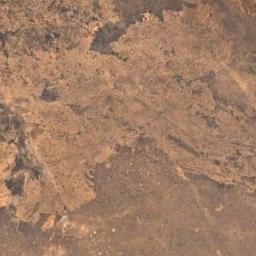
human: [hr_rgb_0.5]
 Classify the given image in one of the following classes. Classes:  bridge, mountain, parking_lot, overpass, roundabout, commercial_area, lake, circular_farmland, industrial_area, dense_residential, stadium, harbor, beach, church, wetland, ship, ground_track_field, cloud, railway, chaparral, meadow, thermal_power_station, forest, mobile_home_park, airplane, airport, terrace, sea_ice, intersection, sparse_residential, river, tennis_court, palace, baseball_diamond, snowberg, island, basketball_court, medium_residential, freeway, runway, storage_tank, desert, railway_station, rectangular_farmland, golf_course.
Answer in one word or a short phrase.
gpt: desert